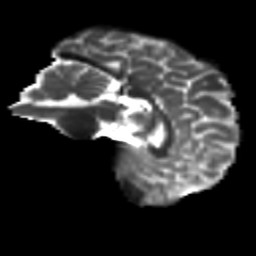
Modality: T2w
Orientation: sagittal
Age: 25
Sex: male
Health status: healthy
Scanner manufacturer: siemens
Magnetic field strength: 3 T
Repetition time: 8.6 s
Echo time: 0.095 s